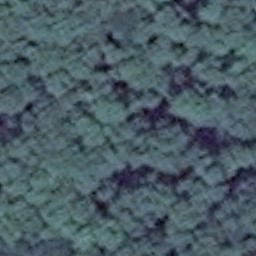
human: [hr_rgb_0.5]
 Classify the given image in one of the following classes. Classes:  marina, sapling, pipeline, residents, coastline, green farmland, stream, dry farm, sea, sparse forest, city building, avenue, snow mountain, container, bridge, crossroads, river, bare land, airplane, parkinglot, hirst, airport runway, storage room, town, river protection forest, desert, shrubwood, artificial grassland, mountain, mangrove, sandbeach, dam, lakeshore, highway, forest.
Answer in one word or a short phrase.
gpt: forest